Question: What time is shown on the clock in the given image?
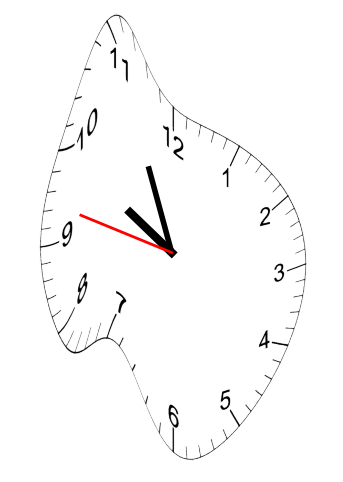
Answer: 09:55:47